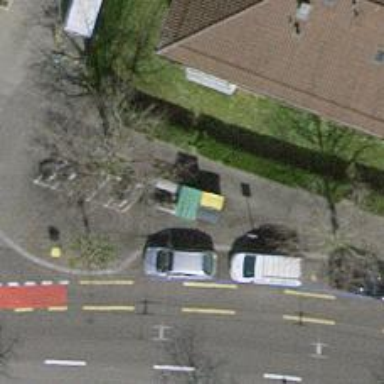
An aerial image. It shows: Post box.